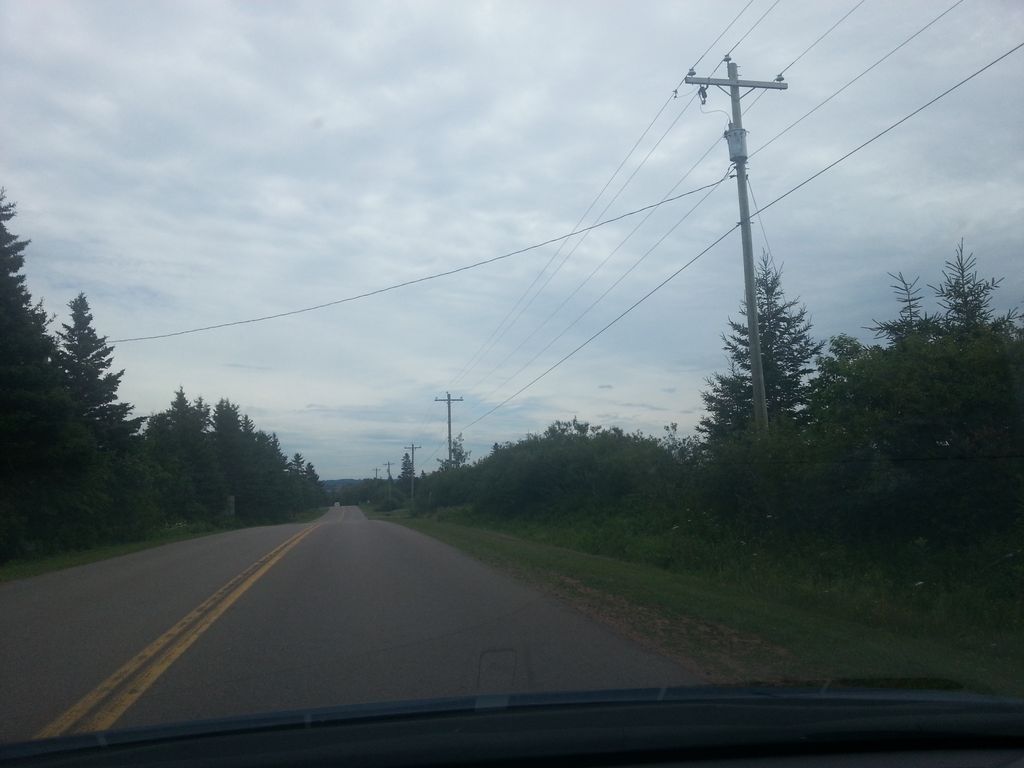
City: charlottetown